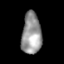
Tissue: skin
Cell type: Epithelial cells
Senescence score: 0.246
Nuclear area (px): 800
Mean DAPI intensity: 150.363